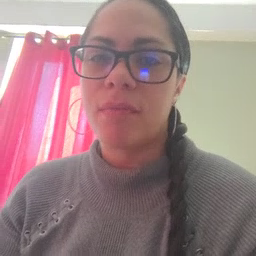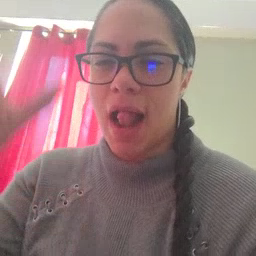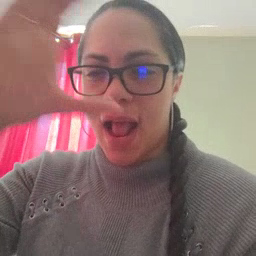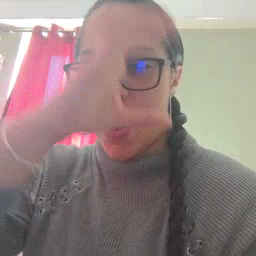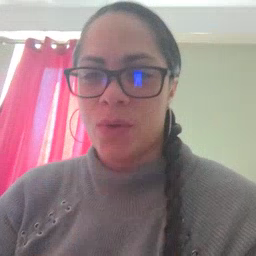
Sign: cloud